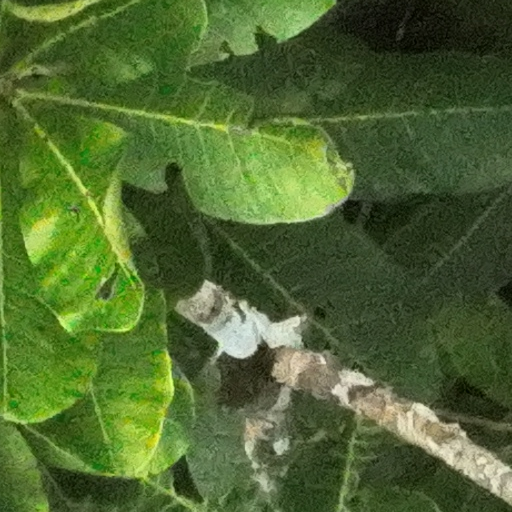
Species: Anacardium excelsum
GBIF accepted scientific name: Anacardium excelsum
Crown area (m\u00b2): 336.025